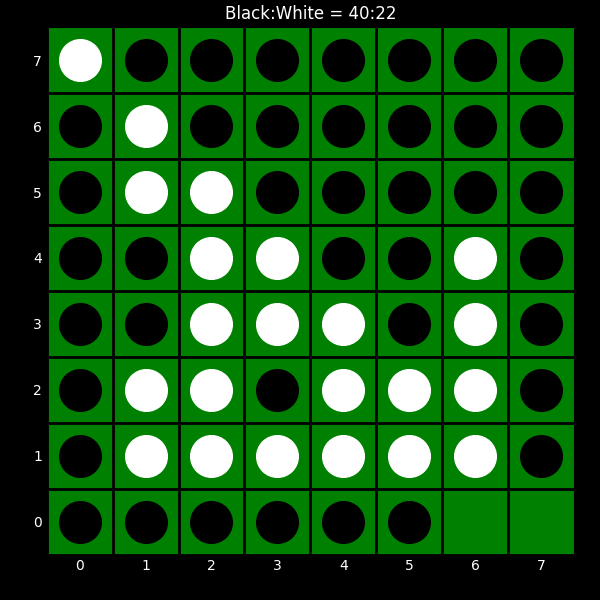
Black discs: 40
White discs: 22